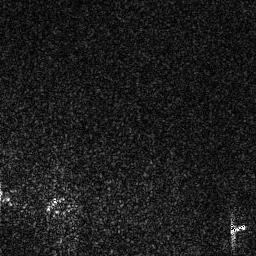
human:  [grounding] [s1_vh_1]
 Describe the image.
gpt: In the satellite image, there is  <ref>1 small ship </ref> <box>[[89, 86, 95, 91, 0]]</box> located at bottom right.